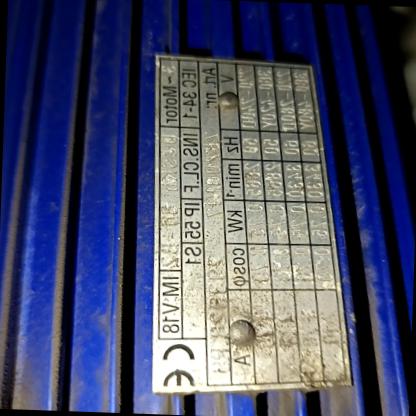
Klasa: tabliczka-znamionowa